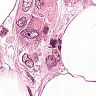
Metastatic tissue present: yes